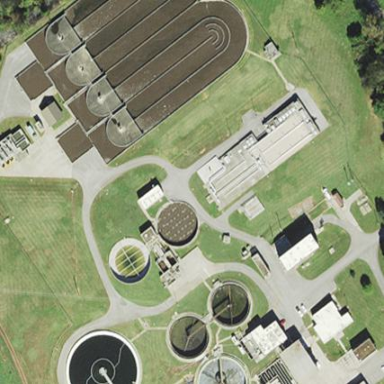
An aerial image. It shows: View of wastewater plant.